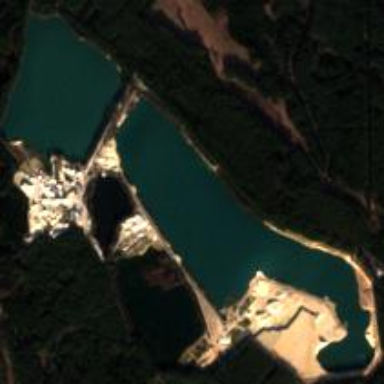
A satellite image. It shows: Quarry area.